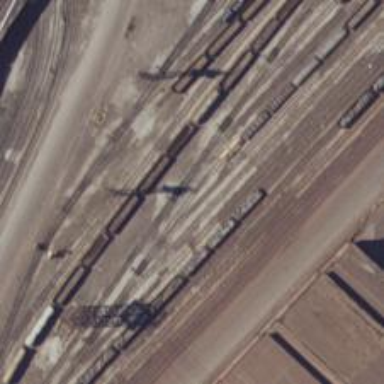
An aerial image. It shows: Railway spur service.